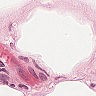
Metastatic tissue present: no